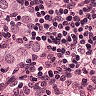
Metastatic tissue present: yes